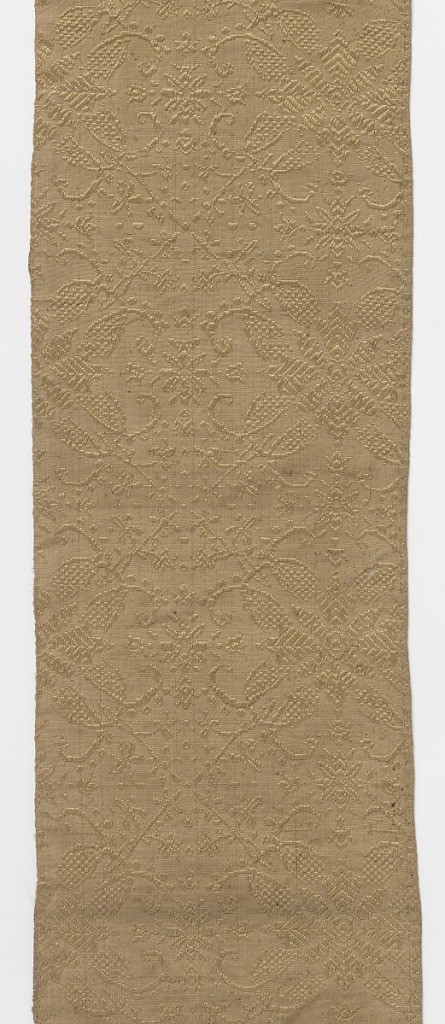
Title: Fragment
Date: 18th century
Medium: silk Technique: plain compound weave
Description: Tan silk with supplementary weft of the same color forming a design of lozenges. At intersection of lozenges are large floral motifs. Smaller, similar motifs appear in the center of the lozenges. One selvedge present.